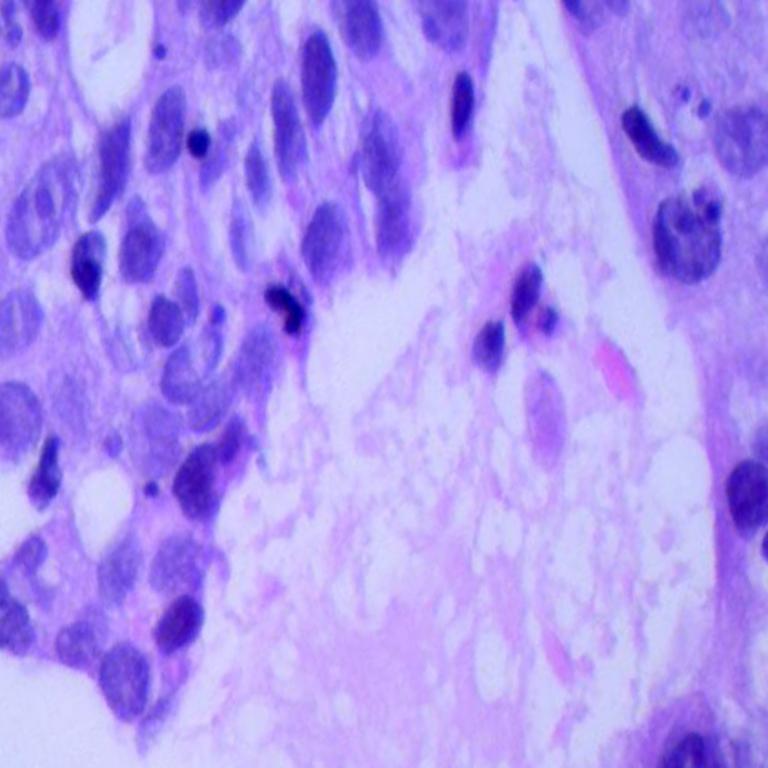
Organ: lung
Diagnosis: adenocarcinomas